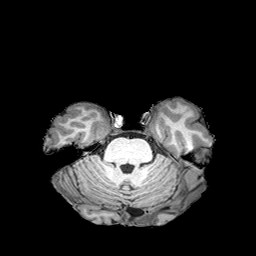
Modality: T1w
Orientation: coronal
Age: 36
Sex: male
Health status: healthy